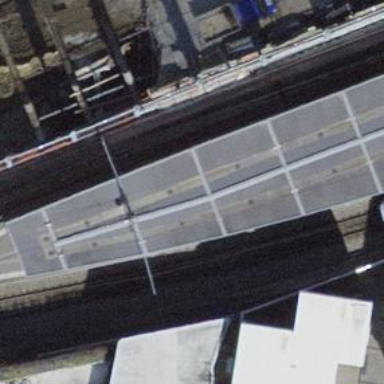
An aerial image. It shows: Narrow gauge railway bridge with electrified contact lines.